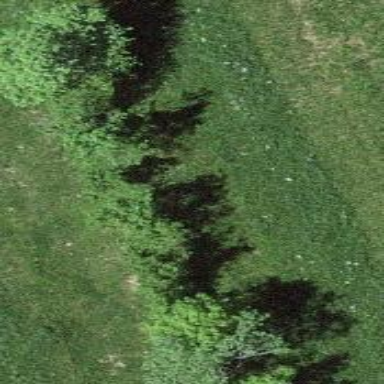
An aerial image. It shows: Row of trees in natural setting.